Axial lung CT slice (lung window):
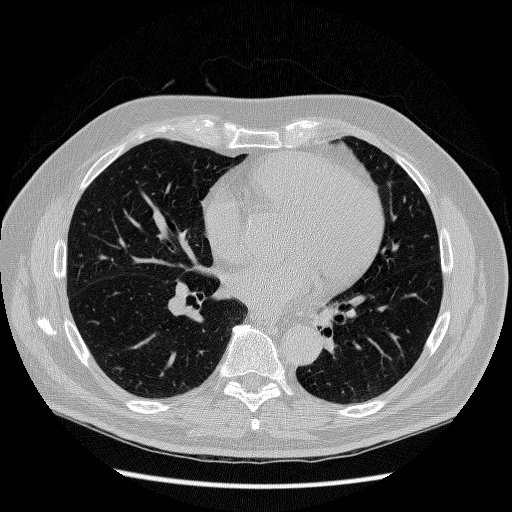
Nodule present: no